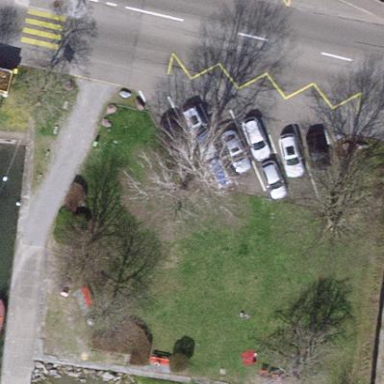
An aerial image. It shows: Park.